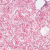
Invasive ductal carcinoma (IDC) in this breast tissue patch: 0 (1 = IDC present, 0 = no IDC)